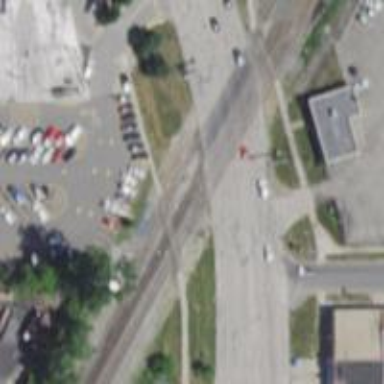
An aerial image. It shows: Railway crossing.